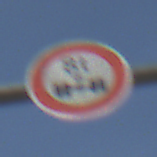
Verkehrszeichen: TatsaechlicheAchslast
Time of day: MorningAfternoon
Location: Outdoor (Nature)
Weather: PartlyCloudy
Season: NotSpecified
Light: Natural